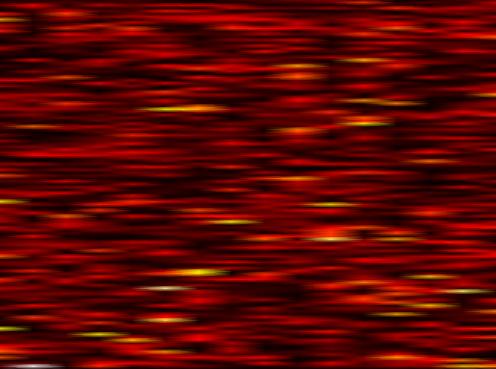
Label: OFDM